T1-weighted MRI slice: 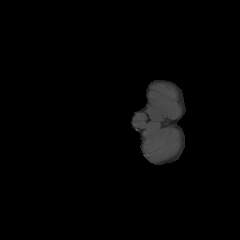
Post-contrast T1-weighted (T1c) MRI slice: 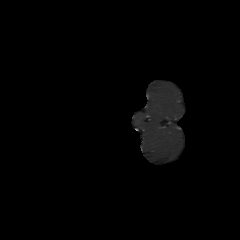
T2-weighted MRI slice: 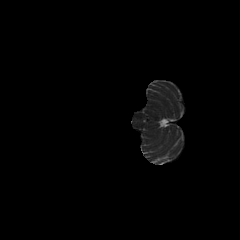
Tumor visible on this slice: no